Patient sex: M
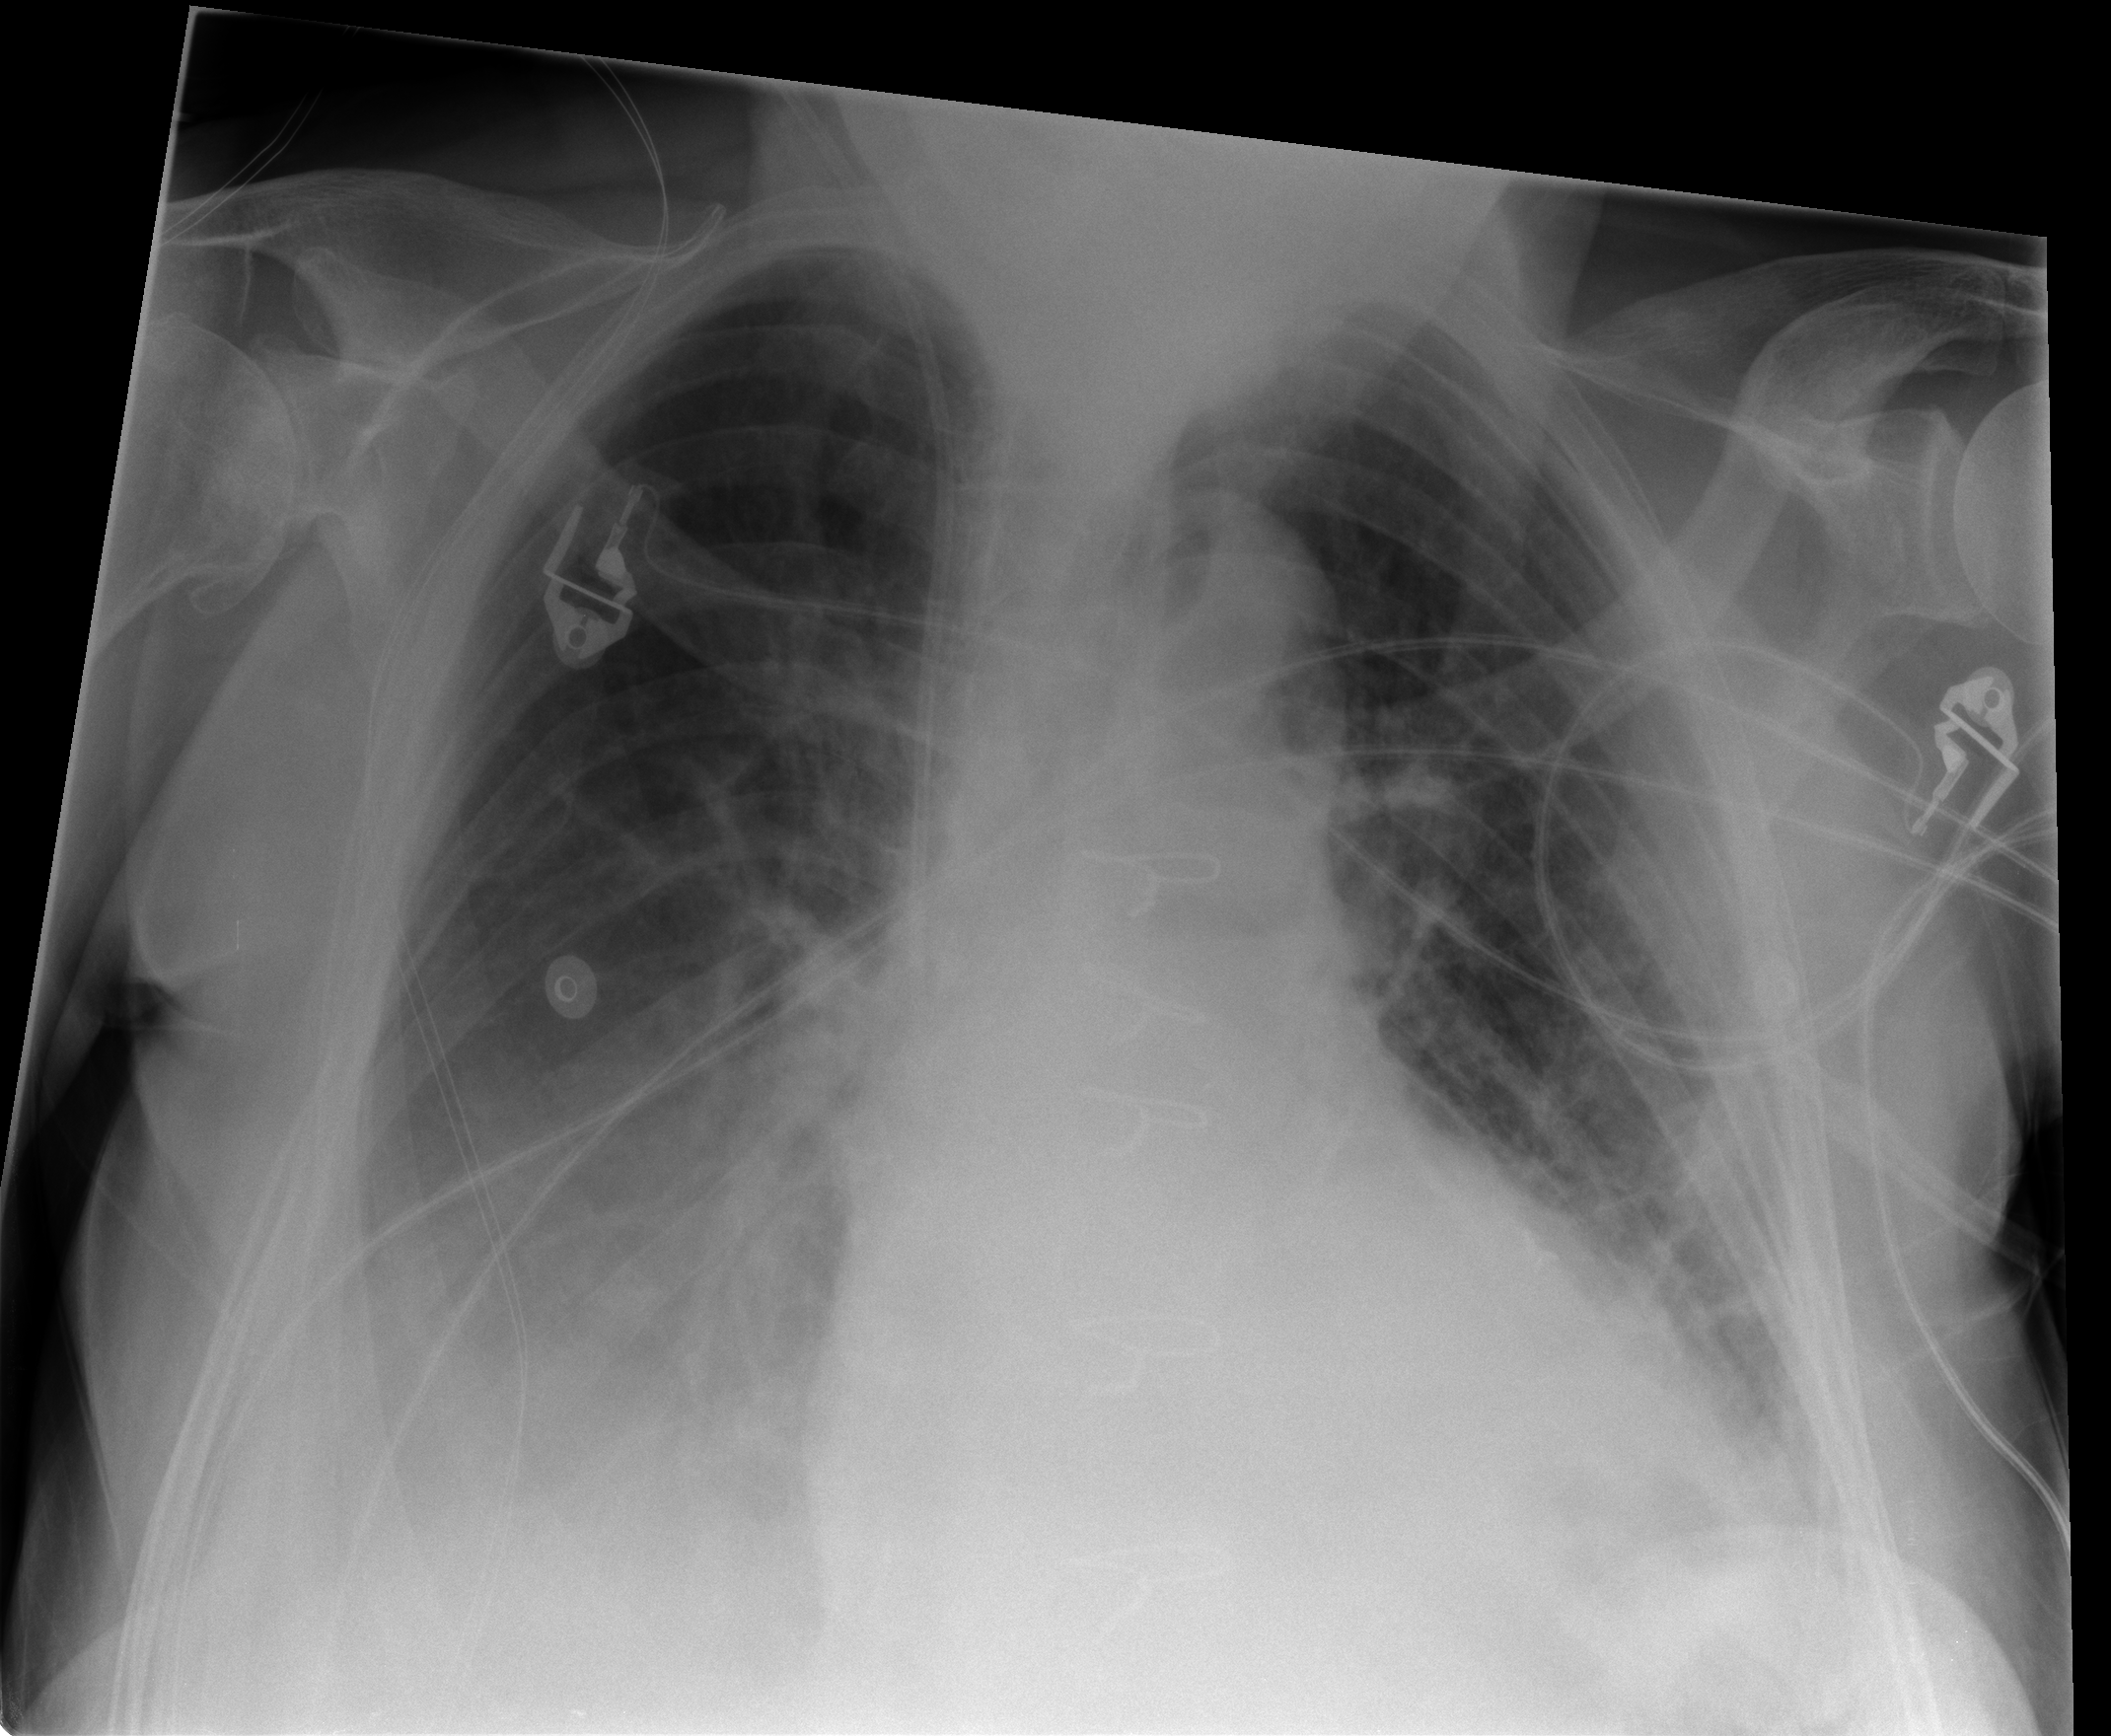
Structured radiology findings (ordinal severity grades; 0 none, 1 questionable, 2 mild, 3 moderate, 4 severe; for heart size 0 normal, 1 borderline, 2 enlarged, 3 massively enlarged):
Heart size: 2
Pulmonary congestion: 0
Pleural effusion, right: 3
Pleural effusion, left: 2
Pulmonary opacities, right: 0
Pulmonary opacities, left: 0
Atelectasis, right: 2
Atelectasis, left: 2